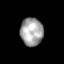
Tissue: lung
Cell type: Myeloid cells
Senescence score: 0.6679
Nuclear area (px): 622
Mean DAPI intensity: 164.764